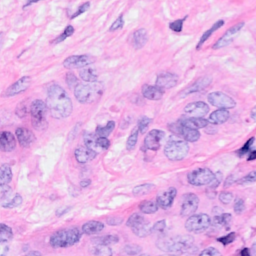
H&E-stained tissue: Breast